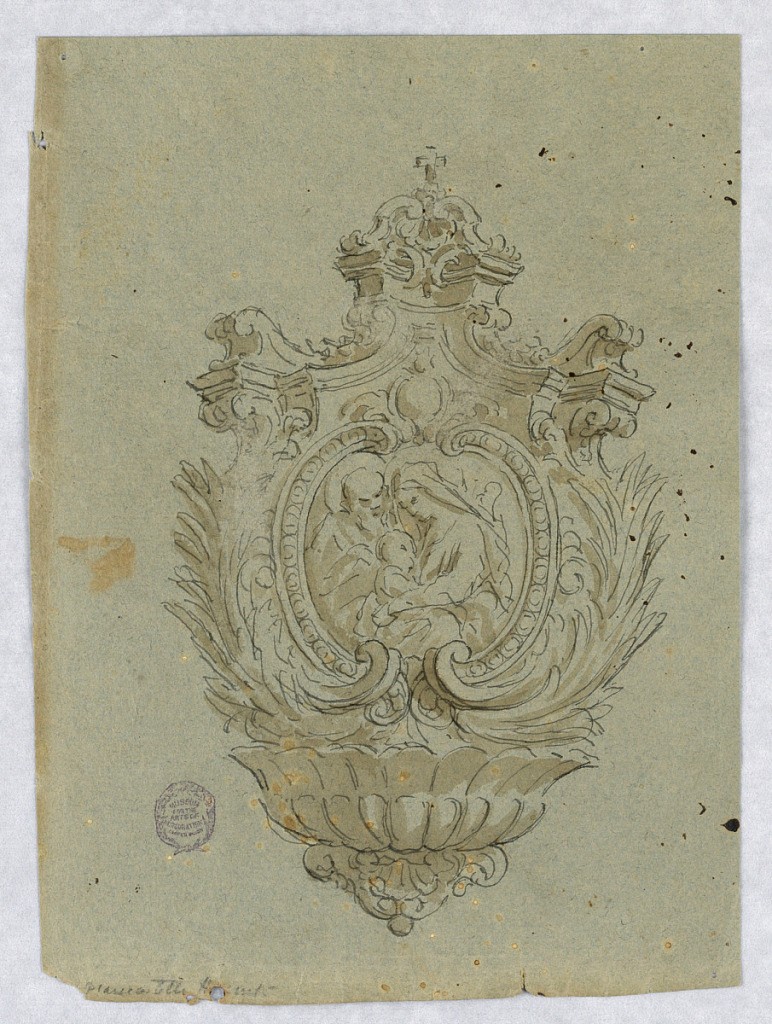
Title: Project for a Holy Water Font
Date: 1790–1820
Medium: Pen and ink, brush and wash on paper
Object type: Drawing
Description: Above the bowl is a representation of the Holy Family between two volutes. Above, a cross.